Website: apple
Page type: account-selection
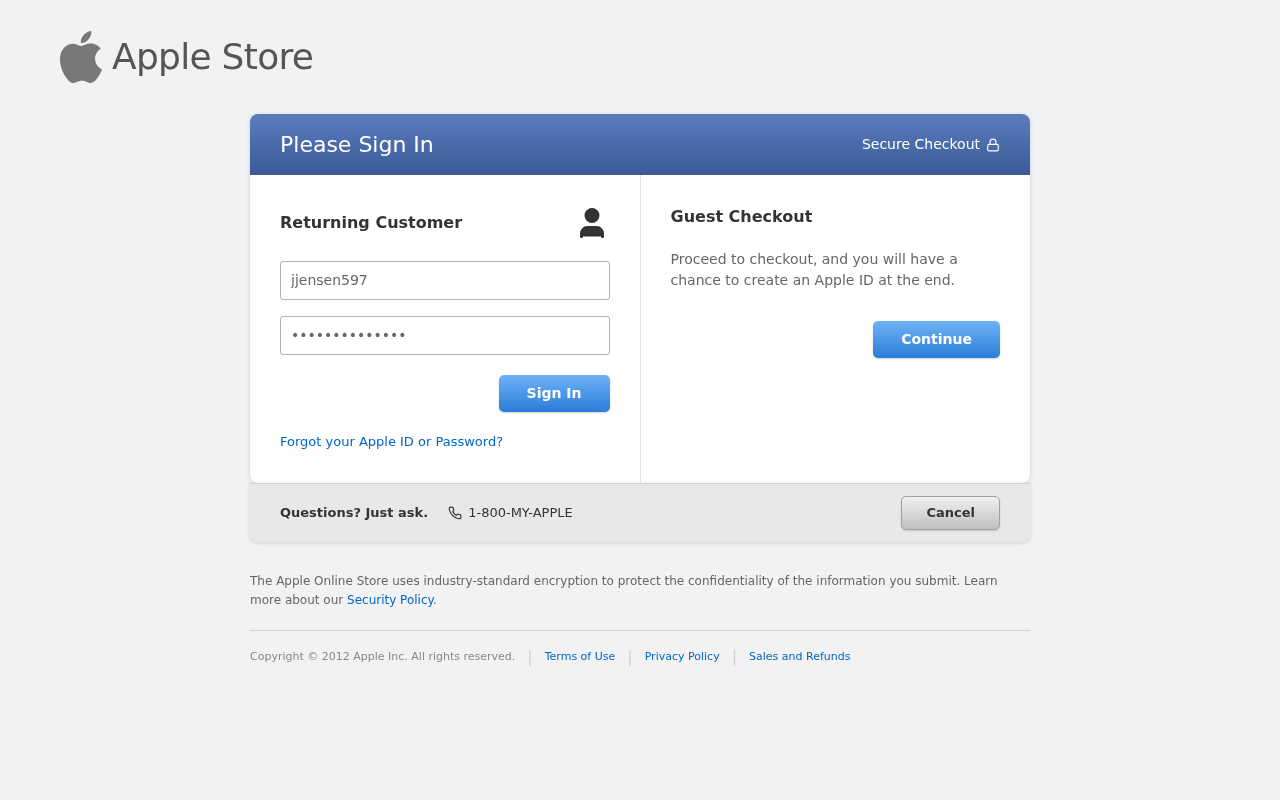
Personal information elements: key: PII_LOGIN_USERNAME
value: jjensen597